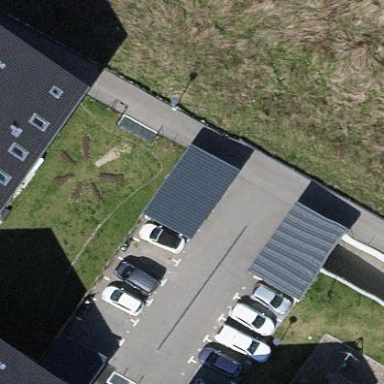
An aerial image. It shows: View of roof of building.